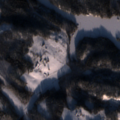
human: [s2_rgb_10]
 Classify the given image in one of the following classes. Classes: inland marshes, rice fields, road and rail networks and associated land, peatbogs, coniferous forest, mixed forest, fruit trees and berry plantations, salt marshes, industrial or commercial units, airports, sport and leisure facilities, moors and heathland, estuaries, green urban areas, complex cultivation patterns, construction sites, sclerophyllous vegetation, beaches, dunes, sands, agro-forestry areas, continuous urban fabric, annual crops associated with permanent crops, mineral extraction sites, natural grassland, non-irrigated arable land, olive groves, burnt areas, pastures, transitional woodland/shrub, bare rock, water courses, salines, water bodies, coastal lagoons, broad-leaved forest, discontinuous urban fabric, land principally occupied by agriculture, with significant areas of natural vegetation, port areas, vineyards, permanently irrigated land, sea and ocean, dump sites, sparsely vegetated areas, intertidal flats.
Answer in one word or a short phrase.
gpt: broad-leaved forest, coniferous forest, mixed forest, water bodies